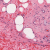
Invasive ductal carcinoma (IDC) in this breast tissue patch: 0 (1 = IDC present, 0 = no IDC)